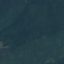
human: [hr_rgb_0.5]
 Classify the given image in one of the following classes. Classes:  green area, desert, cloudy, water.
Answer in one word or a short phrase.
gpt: green area